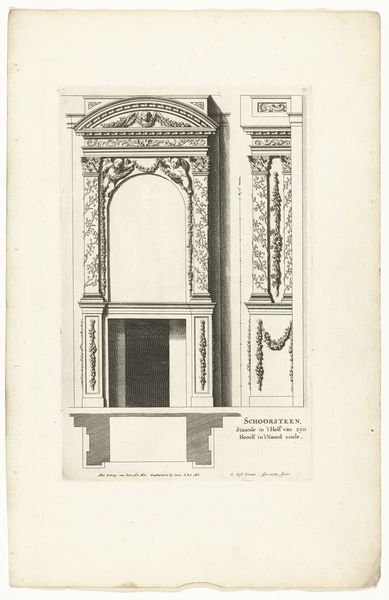
Titel: Onderboezem in Paleis Noordeinde
Künstler: Jan Matthysz.
Standort: Amsterdam
Institution: Rijksmuseum
Schlagwörter: noir, blanche, fleur, port, écriture, secrétaire